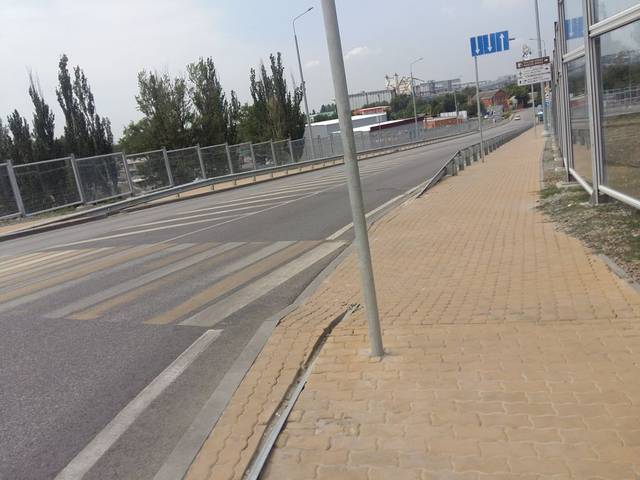
Region: Russia
Coordinates: 47.21, 39.724